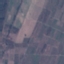
Label: PermanentCrop